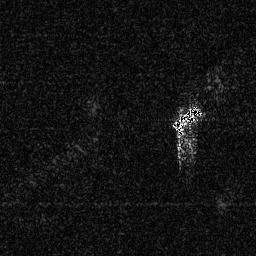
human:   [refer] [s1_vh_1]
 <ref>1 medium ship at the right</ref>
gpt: <box>[[66, 40, 77, 50, 0]]</box>